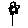
Label: flower